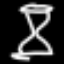
Label: hourglass